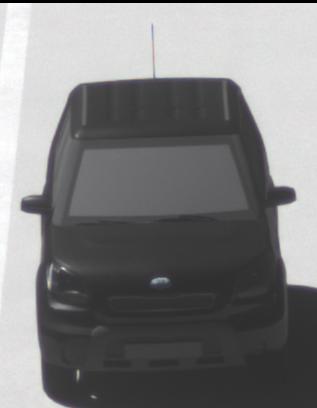
Make: KIA
Model: Soul 1.6
Detailed model: Soul (AM)
Model produced from: 2009/02
Model produced until: 2009/11
Doors: 5
Color: black
Road condition: dry road
Daytime: midday
Contrast: high contrast